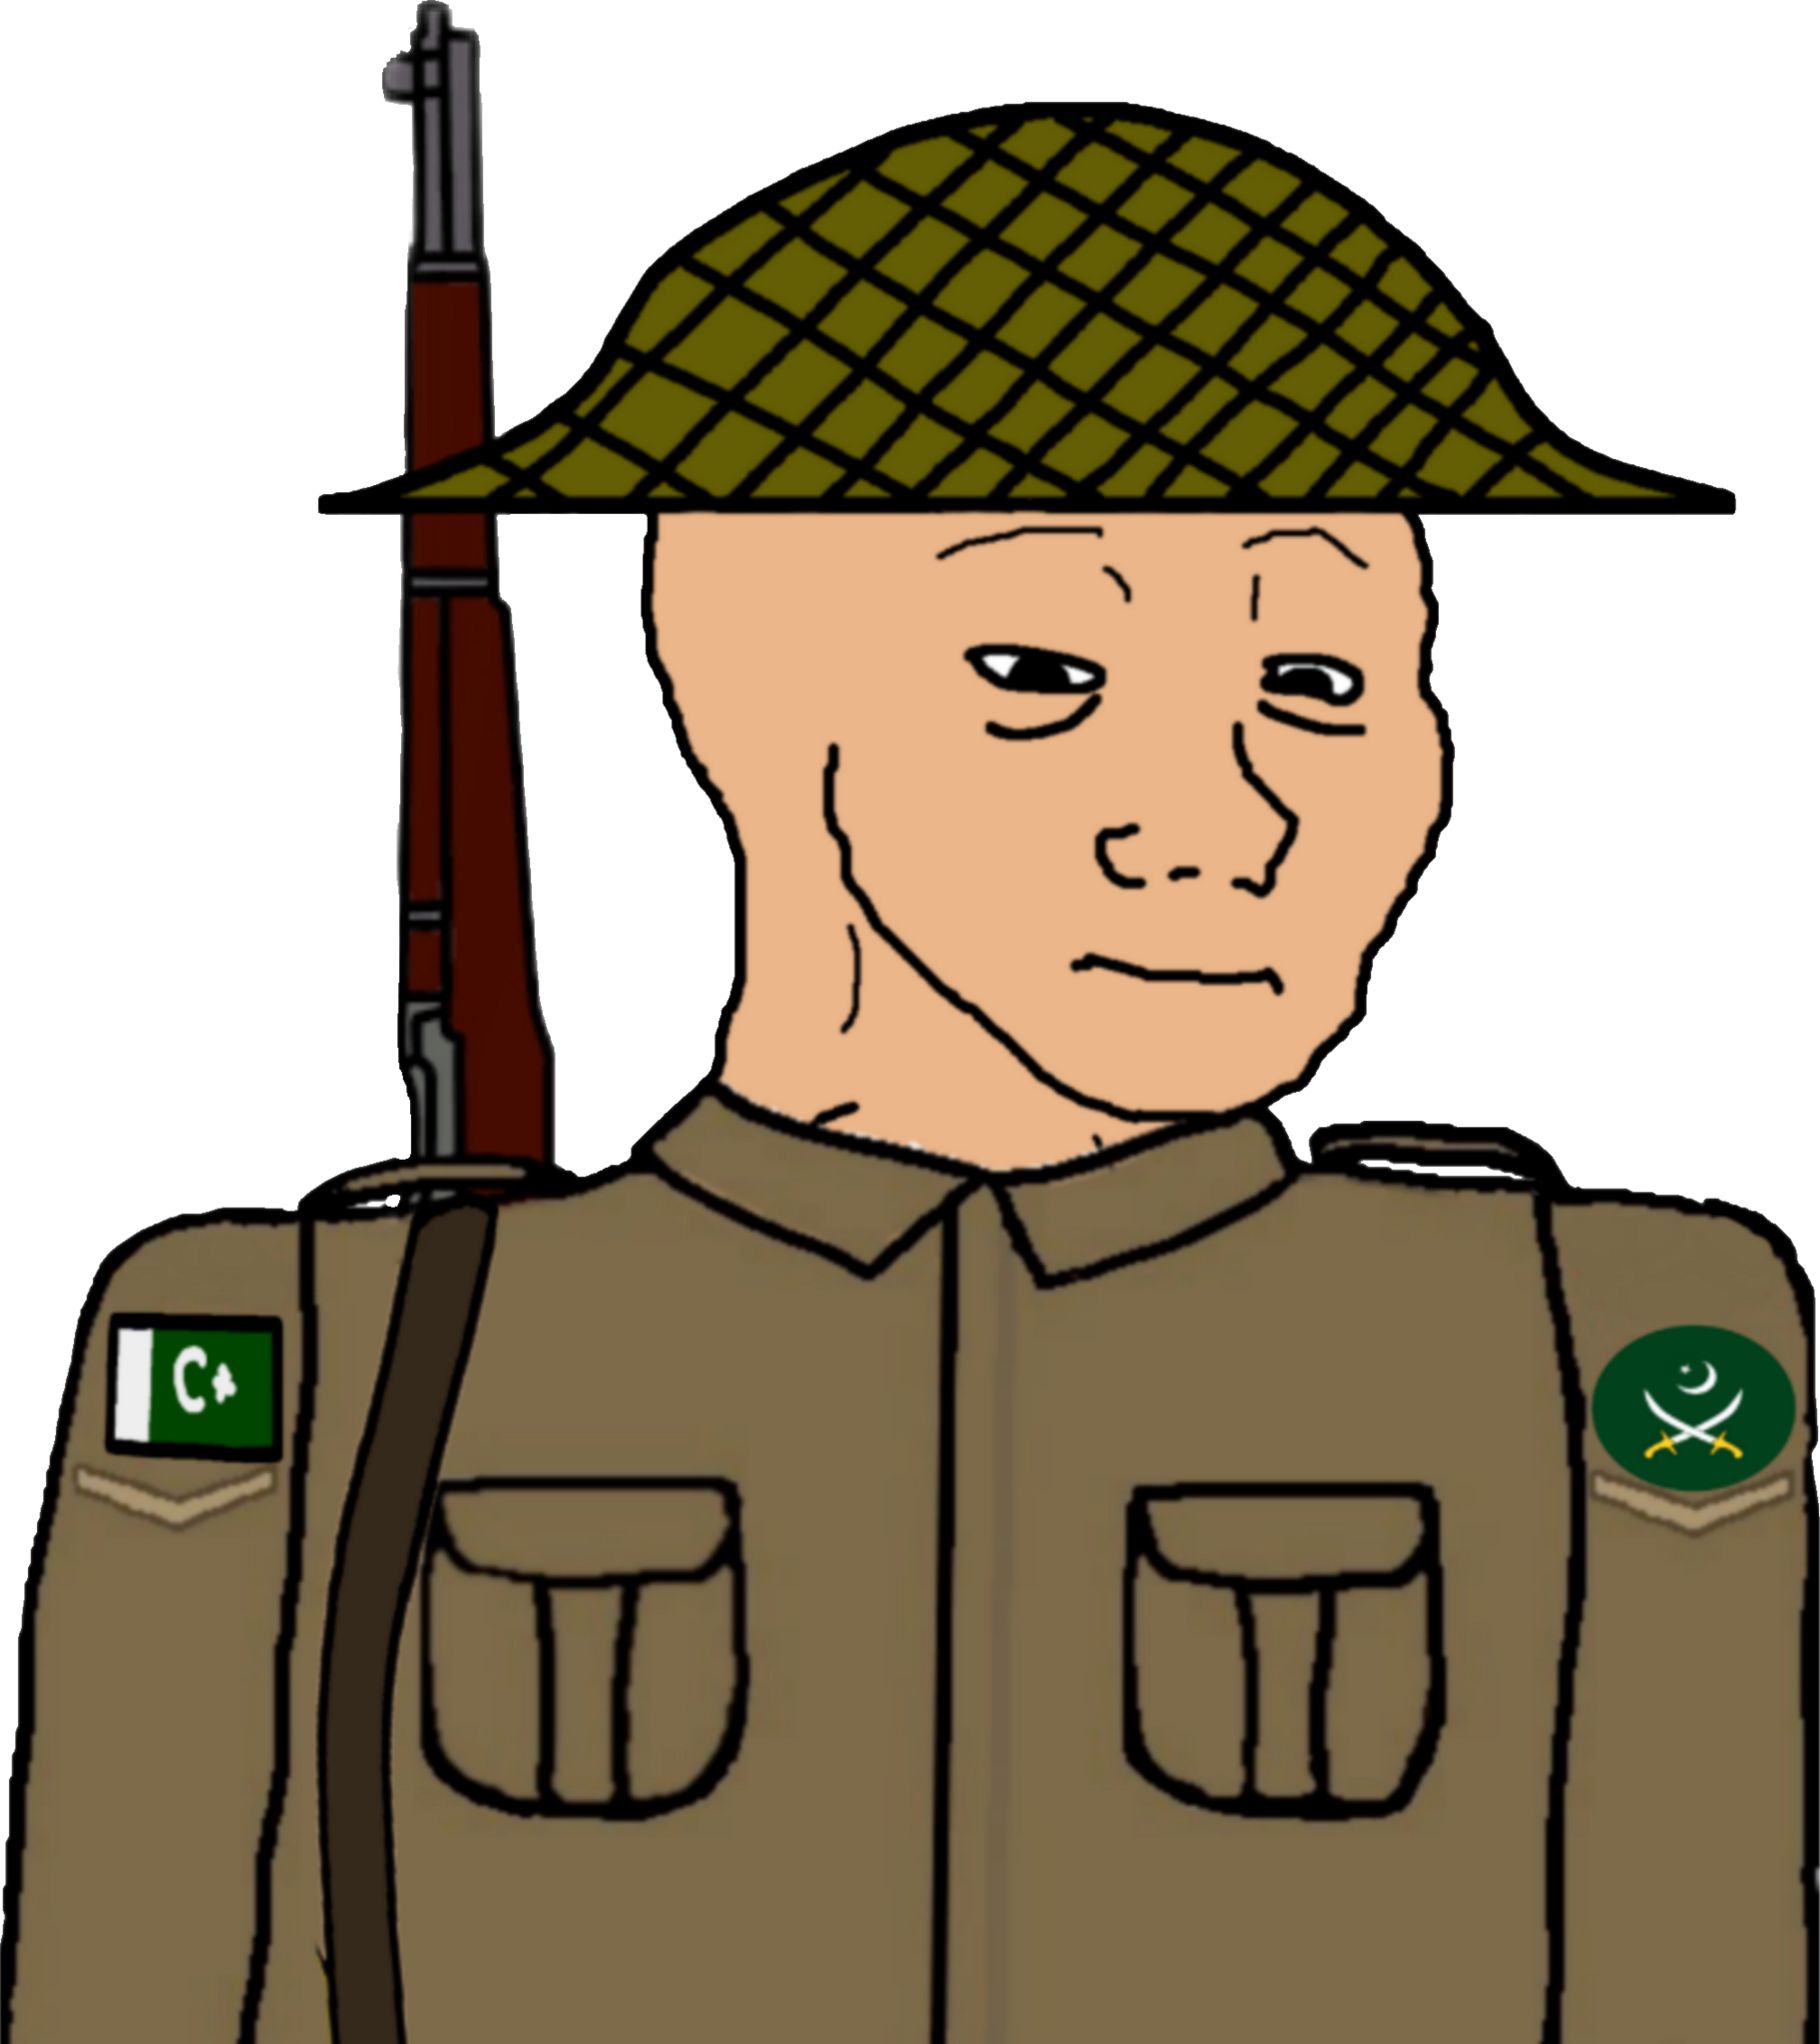
Label: 5_Tired_Wojak